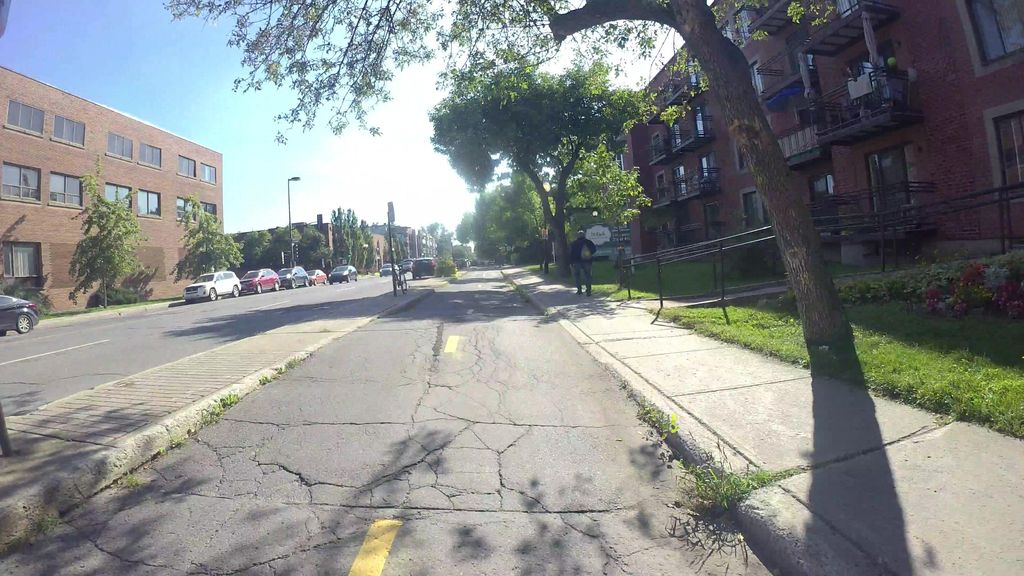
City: montreal